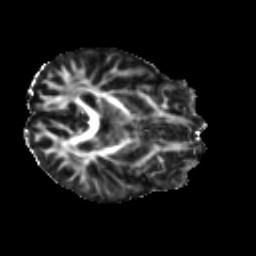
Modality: FA
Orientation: axial
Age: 15
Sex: male
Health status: ill
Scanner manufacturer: ge
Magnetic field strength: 3 T
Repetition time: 6.752 s
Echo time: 0.079 s